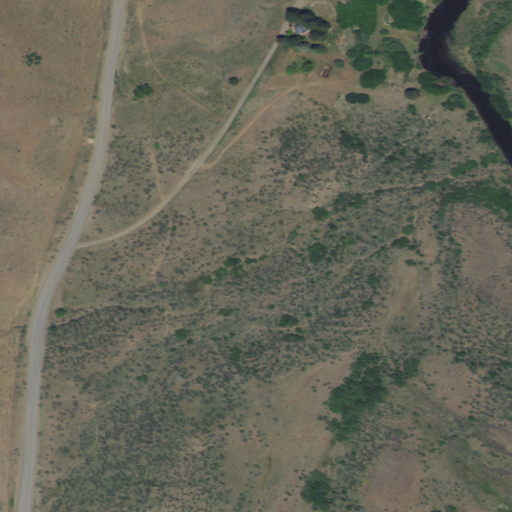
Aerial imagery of valley in Idaho named Currin Gulch containing shrub, grassland, low intensity development, woody wetlands, open development, medium intensity development, and herbaceous wetlands